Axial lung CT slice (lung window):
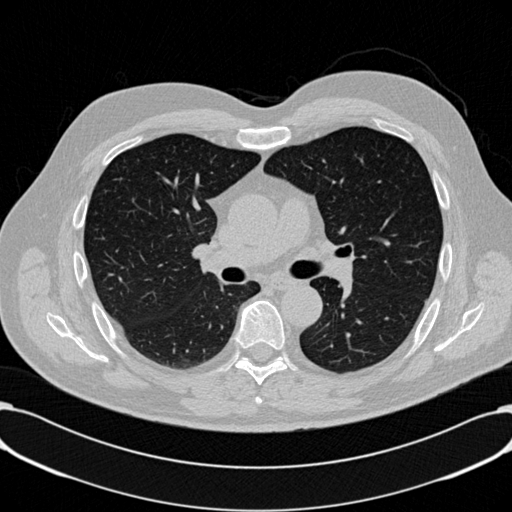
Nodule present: no